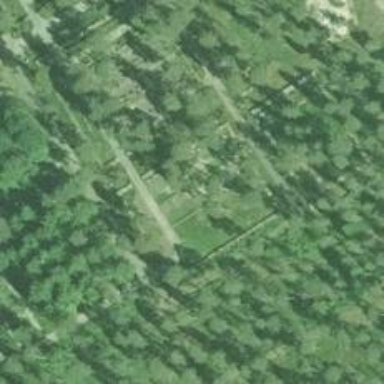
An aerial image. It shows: Sector in the cemetery.